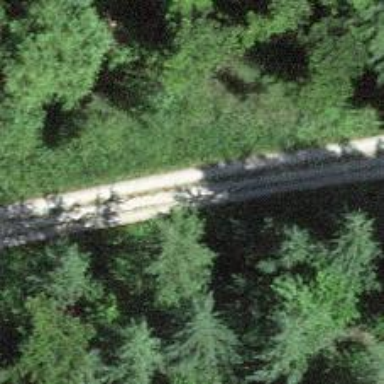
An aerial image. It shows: Track with fine gravel surface. The track type is grade 2.